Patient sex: M
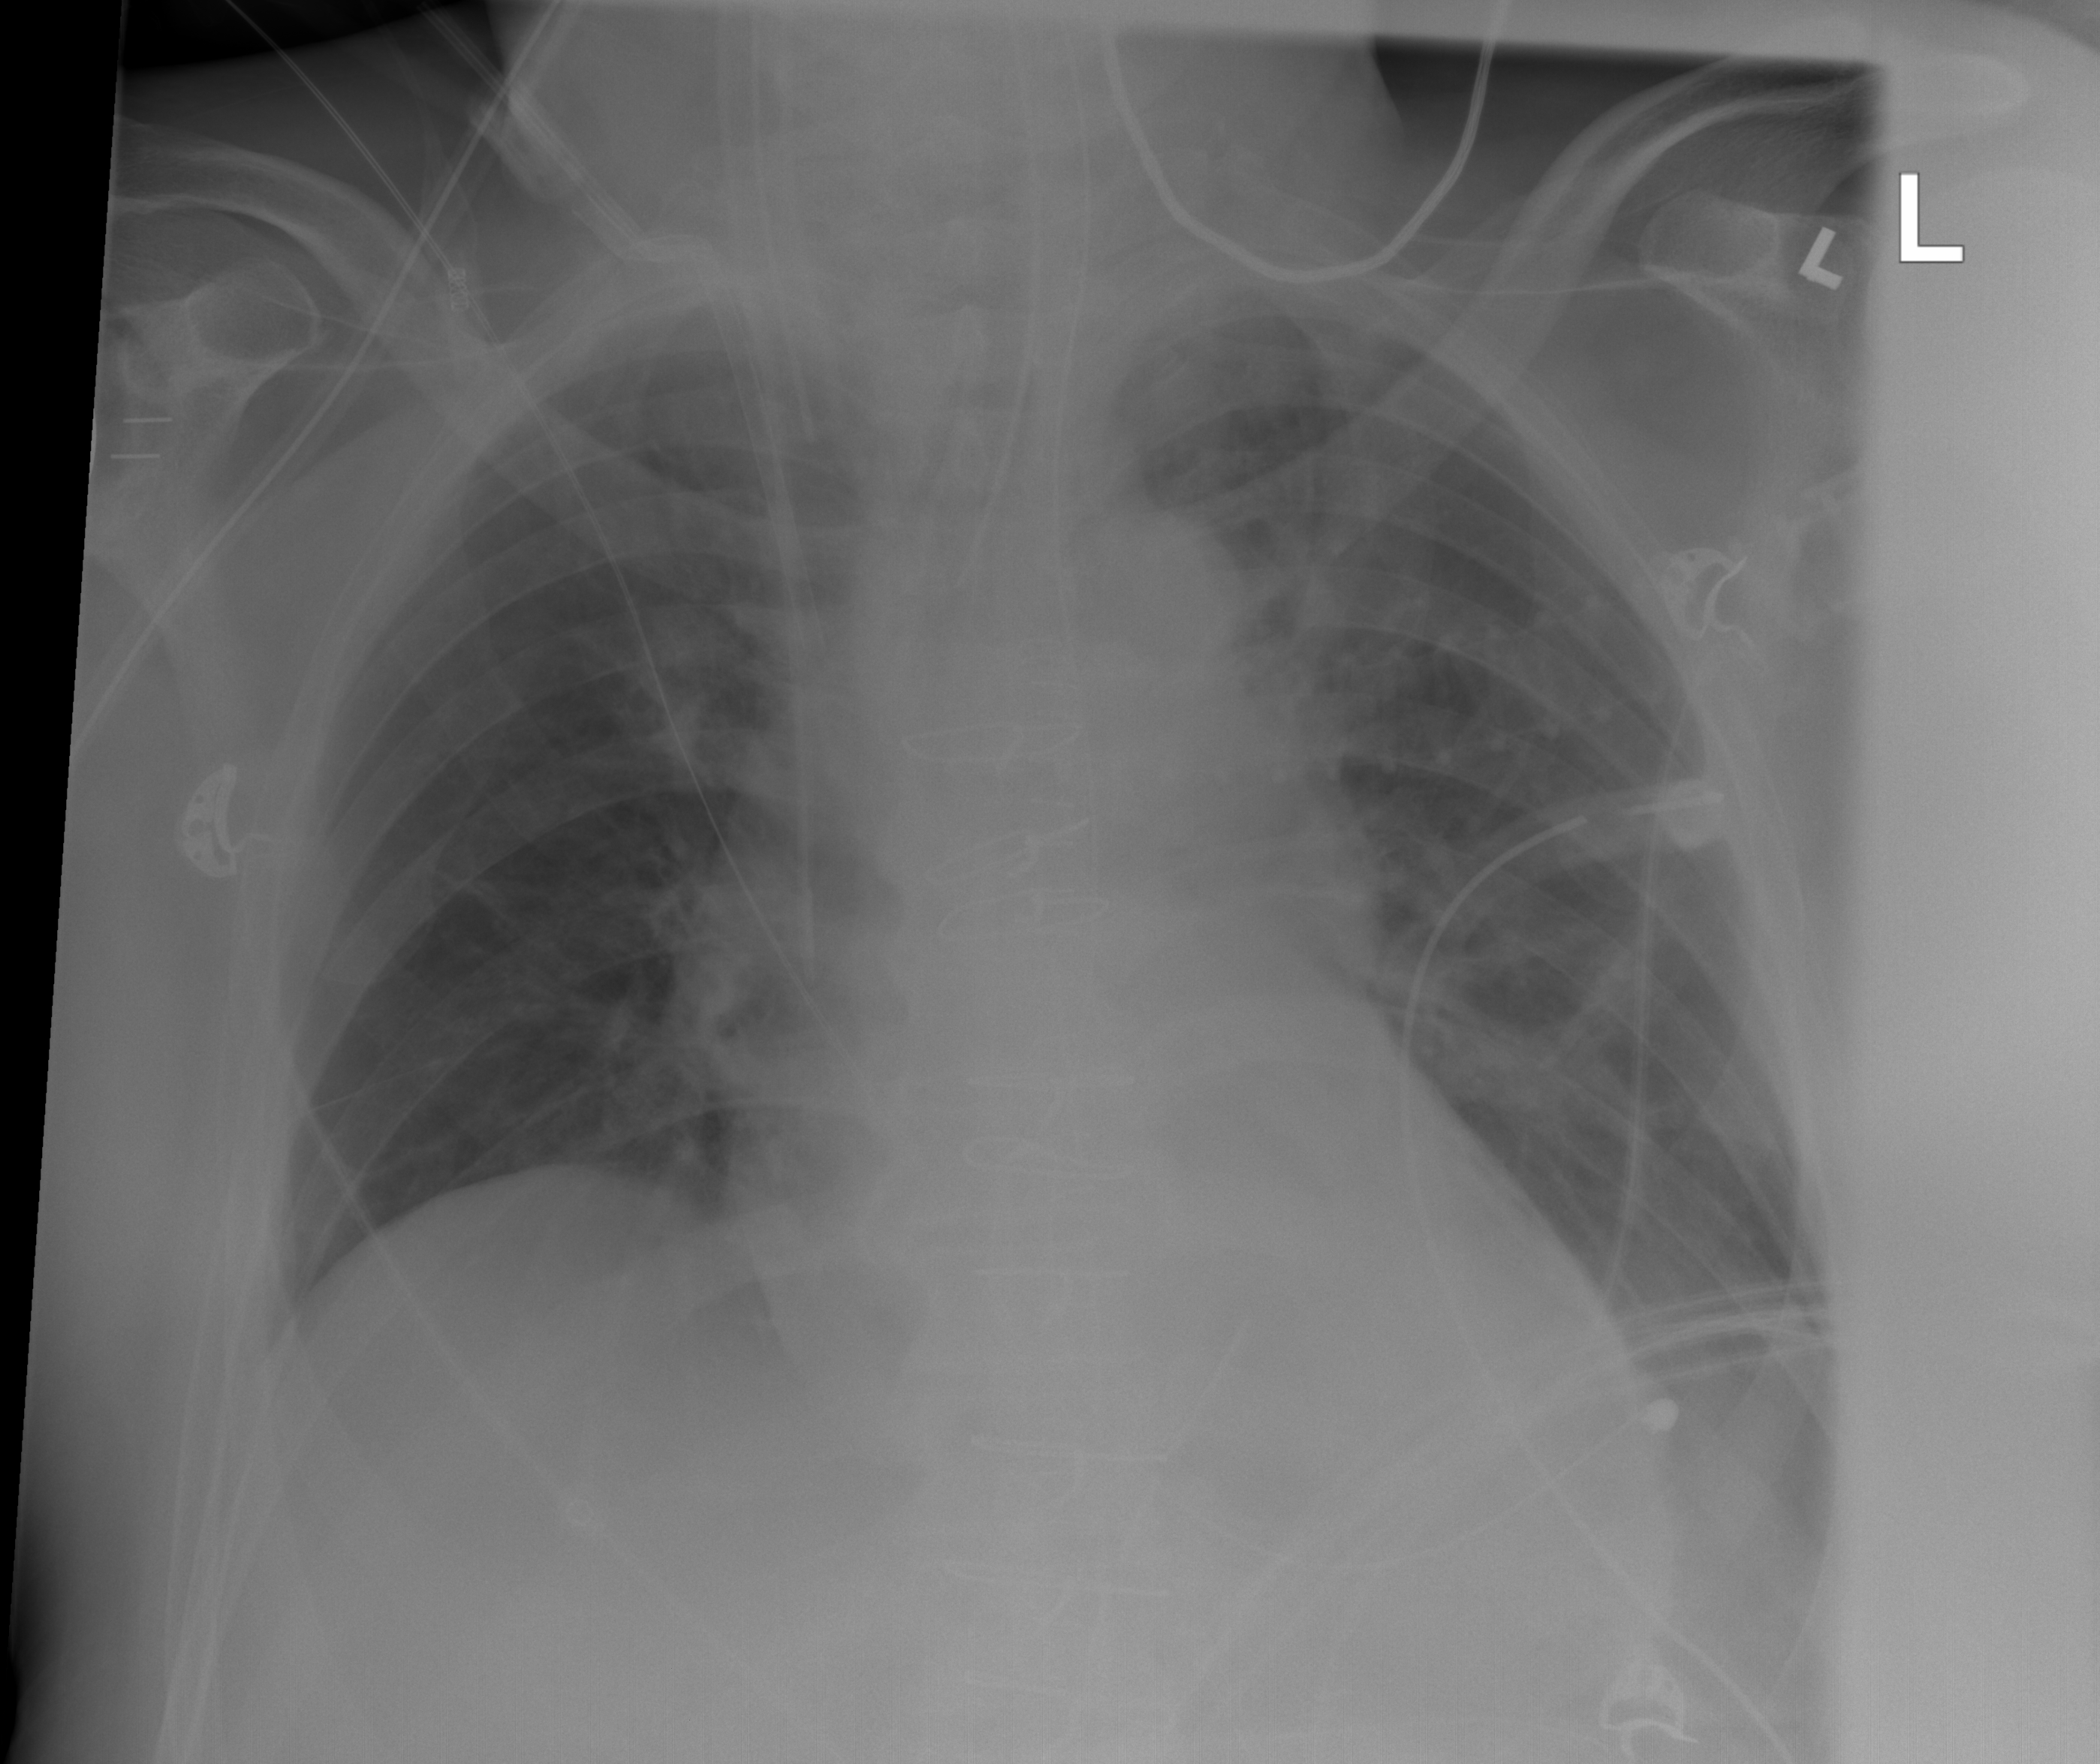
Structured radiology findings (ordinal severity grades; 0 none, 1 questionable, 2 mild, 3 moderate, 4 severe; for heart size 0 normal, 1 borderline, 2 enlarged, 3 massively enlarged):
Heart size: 2
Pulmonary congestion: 1
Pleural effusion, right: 0
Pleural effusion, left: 2
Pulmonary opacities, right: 0
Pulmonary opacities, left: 0
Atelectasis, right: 0
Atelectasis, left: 2